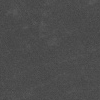
Atmospheric dust classification: dusty